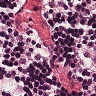
Metastatic tissue present: no